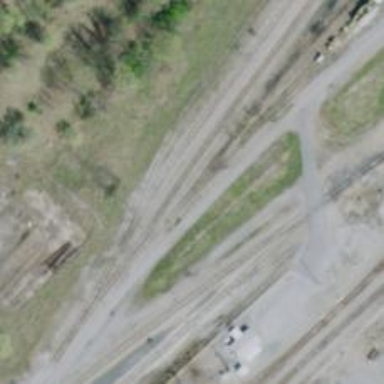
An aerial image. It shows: Railway siding for service.